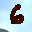
Label: 6